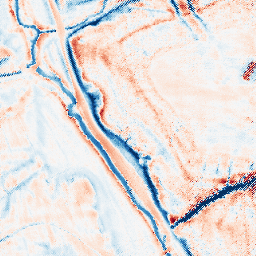
Category: edge_preserving
Decomposition family: bilateral
Decomposition parameters: d: 21
sigma_color: 50
sigma_space: 150
Upsampling method: regularized
Upsampling parameters: scale: 4
lambda_reg: 0.1
Upsampling scale: 4